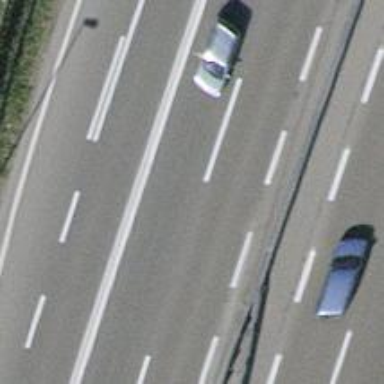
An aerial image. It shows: Asphalt motorway.